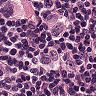
Metastatic tissue present: yes